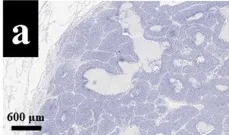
An immunohistochemical examination of the lung tumor also revealed that the tumor cells were negative for CK14.
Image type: pathology (immunostaining)